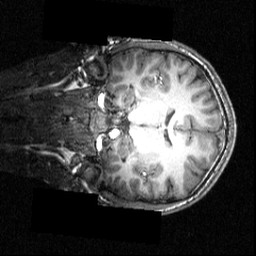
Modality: T1w
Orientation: coronal
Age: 18
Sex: male
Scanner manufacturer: siemens
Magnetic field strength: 3.951 T
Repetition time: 1.5 s
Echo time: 0.00335 s